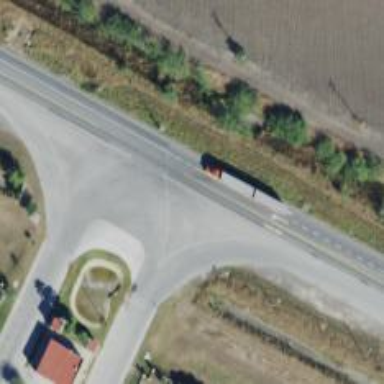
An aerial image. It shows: Asphalt road designated as trunk highway.